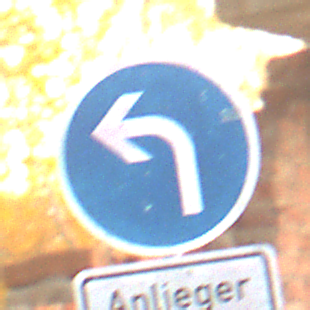
Verkehrszeichen: VorgeschriebeneFahrtrichtungLinks
Zusatzzeichen unten: PersonengruppenFrei1
Umgebung: Roofed, Suburban
Tageszeit: SunriseSunset
Wetter: Clear
Licht: Natural
Jahreszeit: NotSpecified
Kontrast: MediumContrast